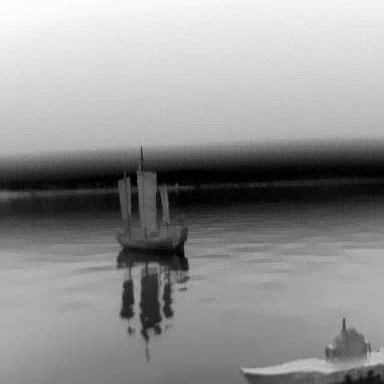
There are two objects shown in the infrared image, including a sailboat, and a warship.